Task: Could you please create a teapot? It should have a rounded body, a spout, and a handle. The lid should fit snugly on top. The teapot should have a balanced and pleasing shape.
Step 197:
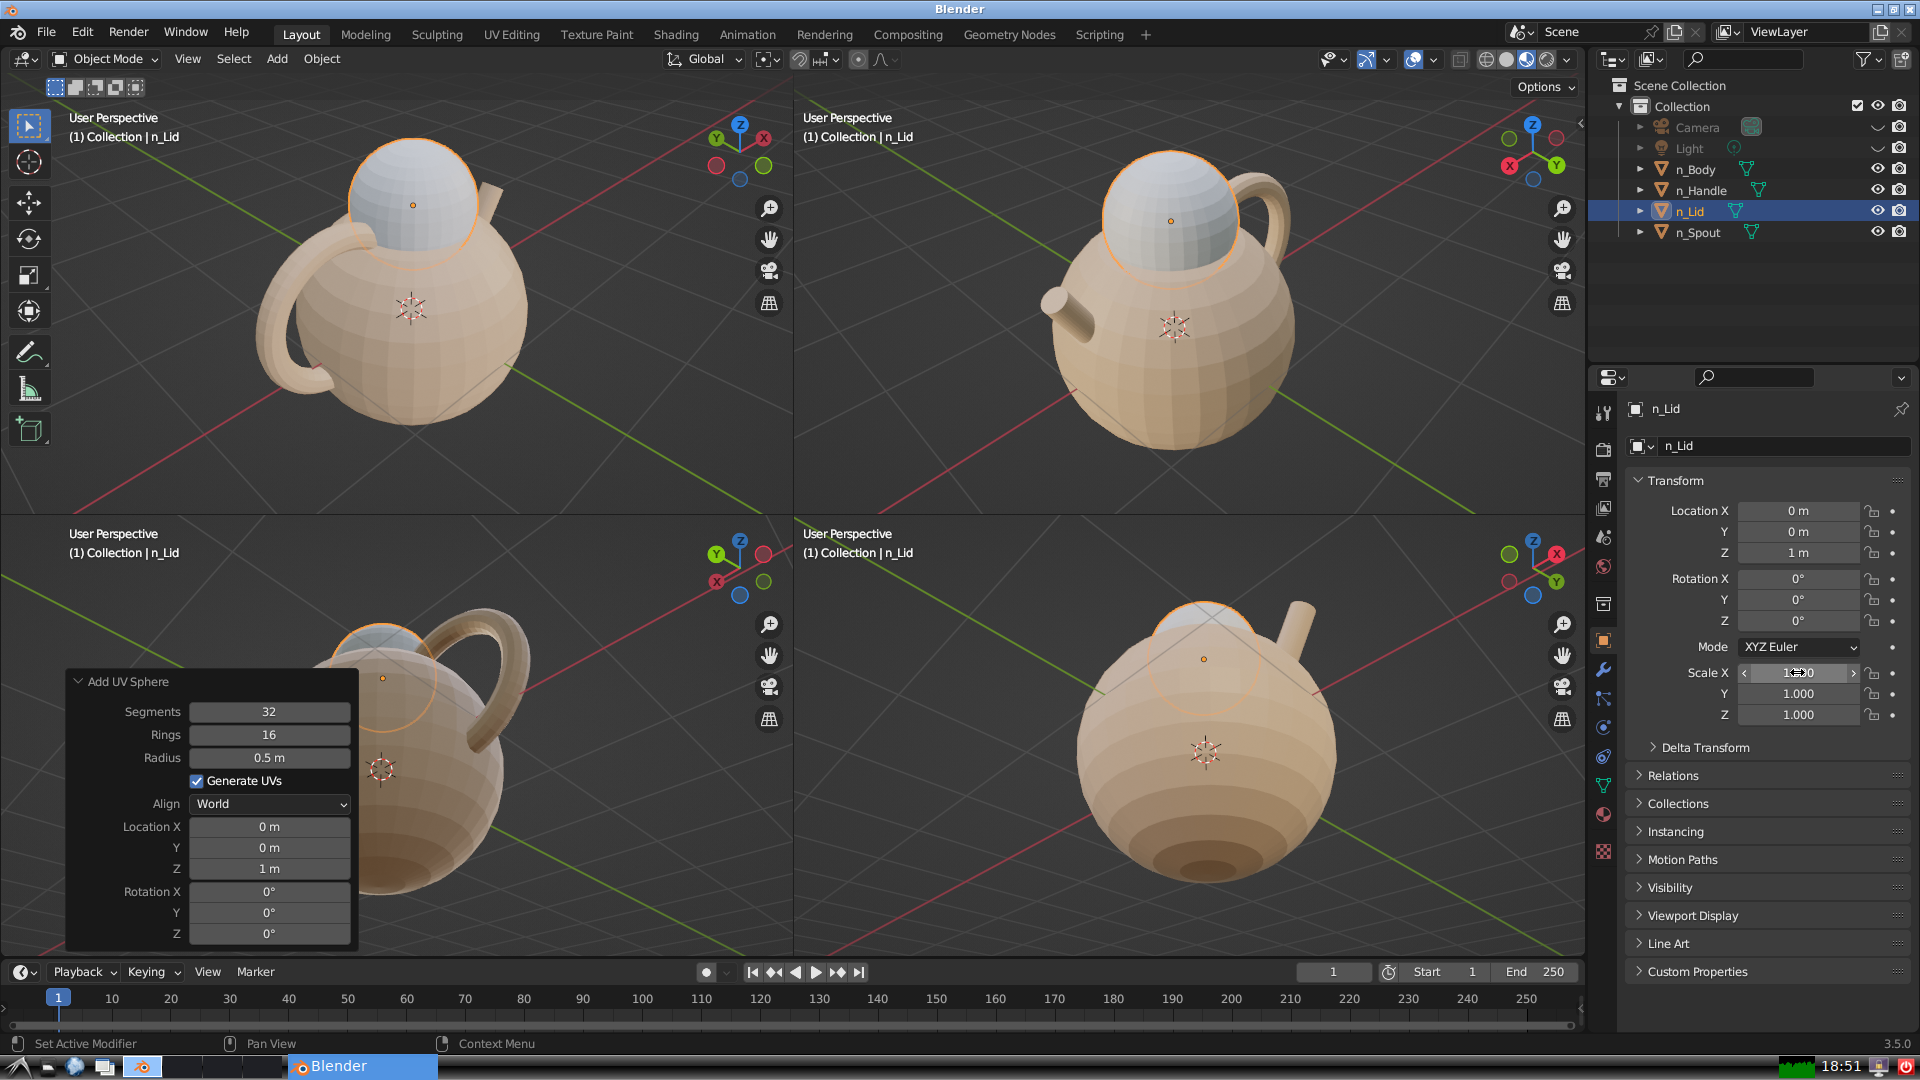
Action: click: no